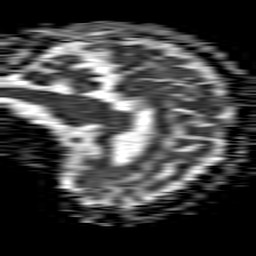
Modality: ADC
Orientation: sagittal
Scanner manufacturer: philips
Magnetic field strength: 1.5 T
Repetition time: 4.6 s
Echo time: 0.08517 s